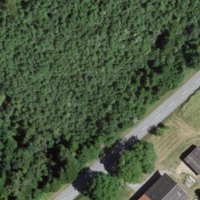
EUNIS habitat code: 43
Species observed at this site:
Prunus spinosa